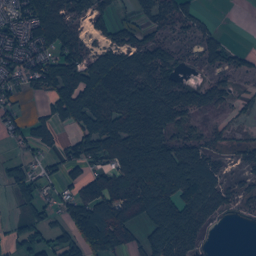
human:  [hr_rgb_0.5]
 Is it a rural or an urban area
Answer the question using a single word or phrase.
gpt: urban

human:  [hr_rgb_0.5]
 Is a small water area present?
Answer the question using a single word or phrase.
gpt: yes

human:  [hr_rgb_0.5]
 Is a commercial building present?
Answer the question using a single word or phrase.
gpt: yes

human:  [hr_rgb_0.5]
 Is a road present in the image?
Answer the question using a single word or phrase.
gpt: yes

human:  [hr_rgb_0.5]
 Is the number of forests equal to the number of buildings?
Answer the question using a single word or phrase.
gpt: no

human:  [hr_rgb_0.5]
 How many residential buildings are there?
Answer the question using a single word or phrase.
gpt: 928

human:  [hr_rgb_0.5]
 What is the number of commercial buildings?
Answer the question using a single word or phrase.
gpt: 2

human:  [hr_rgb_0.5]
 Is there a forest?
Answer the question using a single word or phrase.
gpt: yes

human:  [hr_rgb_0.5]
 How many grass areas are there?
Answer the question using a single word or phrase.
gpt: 112

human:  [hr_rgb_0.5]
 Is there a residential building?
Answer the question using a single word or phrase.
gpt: yes

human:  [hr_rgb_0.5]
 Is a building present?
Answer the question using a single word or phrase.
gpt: yes

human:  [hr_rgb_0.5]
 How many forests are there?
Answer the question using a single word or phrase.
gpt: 269

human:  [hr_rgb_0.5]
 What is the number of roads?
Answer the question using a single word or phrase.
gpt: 214

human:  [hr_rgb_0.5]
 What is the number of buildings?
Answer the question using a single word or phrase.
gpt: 939

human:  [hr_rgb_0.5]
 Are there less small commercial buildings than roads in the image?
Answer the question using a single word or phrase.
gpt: yes

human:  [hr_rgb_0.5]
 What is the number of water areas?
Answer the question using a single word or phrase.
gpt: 24

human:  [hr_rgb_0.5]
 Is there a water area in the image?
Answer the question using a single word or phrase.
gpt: yes

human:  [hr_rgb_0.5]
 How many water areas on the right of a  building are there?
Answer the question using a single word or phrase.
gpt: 24

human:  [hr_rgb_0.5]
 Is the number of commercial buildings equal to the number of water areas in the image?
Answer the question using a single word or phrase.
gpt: no

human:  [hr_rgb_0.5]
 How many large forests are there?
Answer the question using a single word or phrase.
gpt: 117

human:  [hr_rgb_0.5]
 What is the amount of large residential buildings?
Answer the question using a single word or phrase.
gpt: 0

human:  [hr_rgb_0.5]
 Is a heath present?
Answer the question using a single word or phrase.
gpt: yes

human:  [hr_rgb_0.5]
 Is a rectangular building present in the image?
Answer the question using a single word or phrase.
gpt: yes

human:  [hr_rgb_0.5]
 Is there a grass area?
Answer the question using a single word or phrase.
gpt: yes

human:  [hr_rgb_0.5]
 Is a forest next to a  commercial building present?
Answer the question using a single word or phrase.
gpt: yes

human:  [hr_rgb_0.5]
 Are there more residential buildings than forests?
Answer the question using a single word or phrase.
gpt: yes

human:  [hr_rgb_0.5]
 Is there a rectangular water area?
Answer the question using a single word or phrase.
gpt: yes

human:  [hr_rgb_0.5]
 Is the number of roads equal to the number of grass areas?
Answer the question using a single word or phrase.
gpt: no

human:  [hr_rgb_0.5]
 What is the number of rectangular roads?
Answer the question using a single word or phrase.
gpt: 0

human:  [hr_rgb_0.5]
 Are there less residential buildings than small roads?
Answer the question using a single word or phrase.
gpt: no

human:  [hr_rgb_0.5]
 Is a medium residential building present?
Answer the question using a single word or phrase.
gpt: yes

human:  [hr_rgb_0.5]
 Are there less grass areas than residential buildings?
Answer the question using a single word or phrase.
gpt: yes

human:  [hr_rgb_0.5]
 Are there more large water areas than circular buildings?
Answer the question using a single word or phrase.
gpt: yes

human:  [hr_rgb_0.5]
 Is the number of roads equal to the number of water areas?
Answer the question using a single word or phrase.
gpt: no

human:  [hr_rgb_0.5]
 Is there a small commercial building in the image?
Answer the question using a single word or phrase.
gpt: yes

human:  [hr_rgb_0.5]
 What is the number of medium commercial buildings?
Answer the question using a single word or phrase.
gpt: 0

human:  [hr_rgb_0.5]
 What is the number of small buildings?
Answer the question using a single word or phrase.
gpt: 938

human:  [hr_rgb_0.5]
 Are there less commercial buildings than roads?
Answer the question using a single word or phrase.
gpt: yes

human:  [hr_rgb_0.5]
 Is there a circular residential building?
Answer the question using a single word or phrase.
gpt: no

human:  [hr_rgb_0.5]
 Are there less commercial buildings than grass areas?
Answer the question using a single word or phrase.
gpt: yes

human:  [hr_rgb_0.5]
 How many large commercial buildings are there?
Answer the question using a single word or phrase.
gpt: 0

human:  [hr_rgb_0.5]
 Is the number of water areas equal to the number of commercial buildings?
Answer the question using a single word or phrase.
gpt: no

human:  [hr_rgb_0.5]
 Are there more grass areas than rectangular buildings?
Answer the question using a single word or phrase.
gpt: no

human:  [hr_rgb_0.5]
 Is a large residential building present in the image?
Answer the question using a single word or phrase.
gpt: no

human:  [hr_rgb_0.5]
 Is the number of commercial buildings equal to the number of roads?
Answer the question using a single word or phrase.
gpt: no

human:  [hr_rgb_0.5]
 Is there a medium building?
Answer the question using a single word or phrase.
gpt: yes

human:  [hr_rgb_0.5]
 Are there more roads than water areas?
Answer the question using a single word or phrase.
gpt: yes

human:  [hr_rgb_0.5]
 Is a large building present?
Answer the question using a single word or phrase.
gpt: no

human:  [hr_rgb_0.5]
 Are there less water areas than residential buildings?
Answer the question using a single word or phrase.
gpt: yes

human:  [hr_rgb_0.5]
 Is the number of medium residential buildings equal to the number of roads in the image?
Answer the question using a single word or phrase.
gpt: no

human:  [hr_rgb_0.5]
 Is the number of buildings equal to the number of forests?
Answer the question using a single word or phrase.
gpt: no

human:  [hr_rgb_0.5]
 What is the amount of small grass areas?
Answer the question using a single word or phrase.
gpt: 24

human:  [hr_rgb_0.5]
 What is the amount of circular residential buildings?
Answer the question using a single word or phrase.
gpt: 0

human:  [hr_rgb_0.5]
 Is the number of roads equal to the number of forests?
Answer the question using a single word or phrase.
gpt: no

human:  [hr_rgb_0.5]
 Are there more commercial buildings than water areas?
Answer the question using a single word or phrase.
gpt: no

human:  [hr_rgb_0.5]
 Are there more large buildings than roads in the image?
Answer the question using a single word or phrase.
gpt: no

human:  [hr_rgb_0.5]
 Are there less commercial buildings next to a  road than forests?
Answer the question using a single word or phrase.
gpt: yes

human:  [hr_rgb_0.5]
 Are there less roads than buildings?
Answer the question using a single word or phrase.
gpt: yes

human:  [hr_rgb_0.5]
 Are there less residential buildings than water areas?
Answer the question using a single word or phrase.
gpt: no

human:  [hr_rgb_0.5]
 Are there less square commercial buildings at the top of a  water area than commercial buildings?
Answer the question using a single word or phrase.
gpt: yes

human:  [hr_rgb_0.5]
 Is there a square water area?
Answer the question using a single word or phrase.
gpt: yes

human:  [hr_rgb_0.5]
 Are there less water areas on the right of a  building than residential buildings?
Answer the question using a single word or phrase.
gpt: yes

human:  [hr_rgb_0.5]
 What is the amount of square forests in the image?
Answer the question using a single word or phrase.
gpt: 2

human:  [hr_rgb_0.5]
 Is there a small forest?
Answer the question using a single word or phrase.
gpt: yes